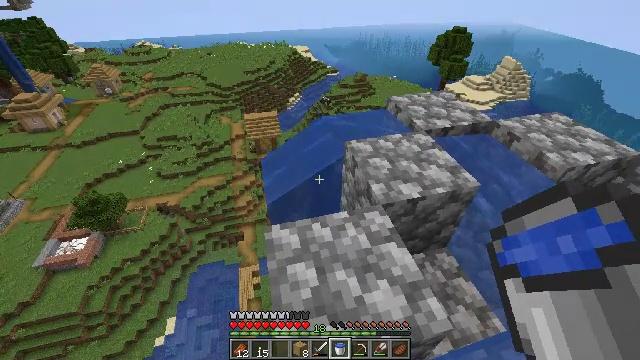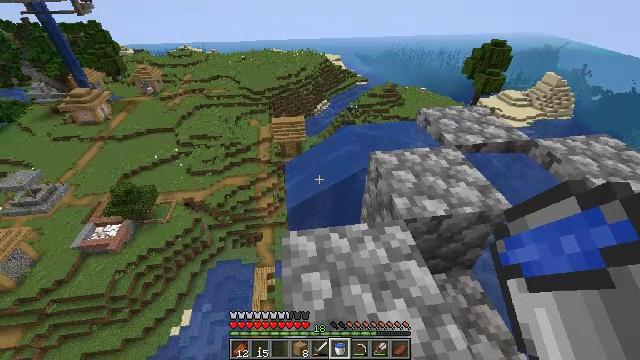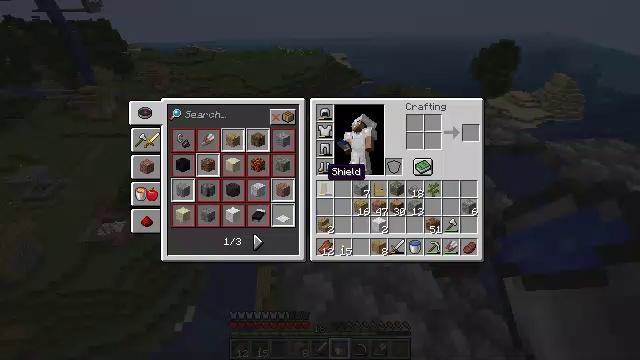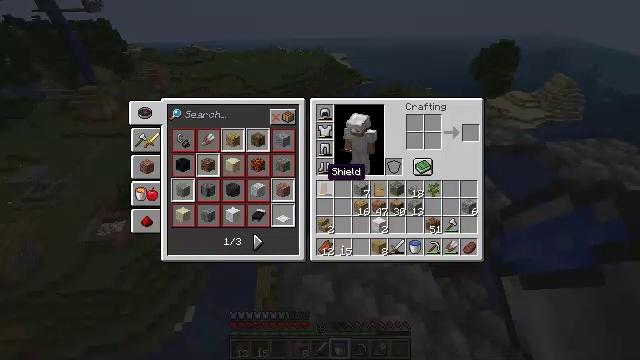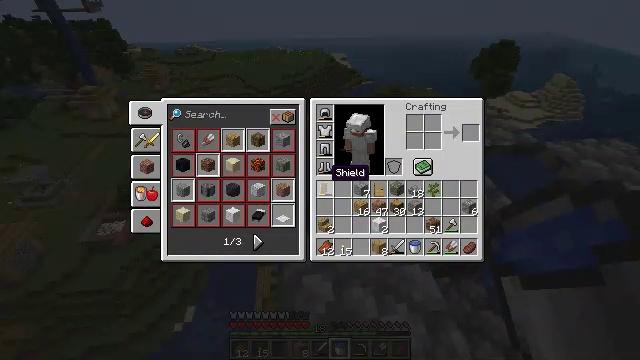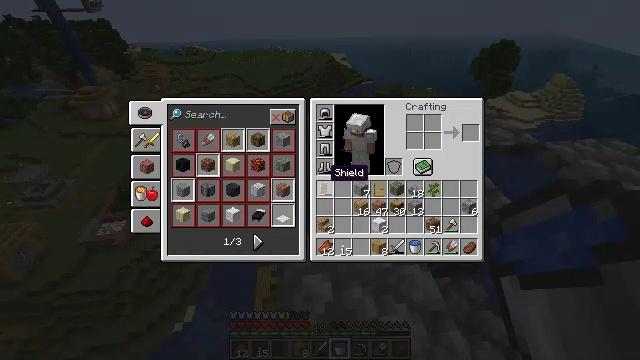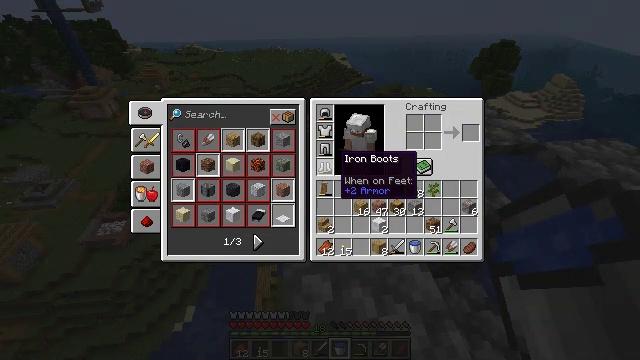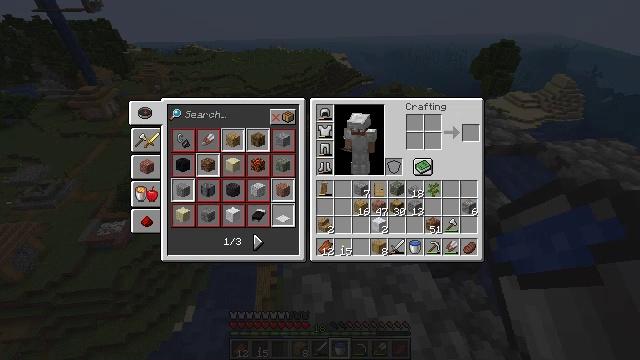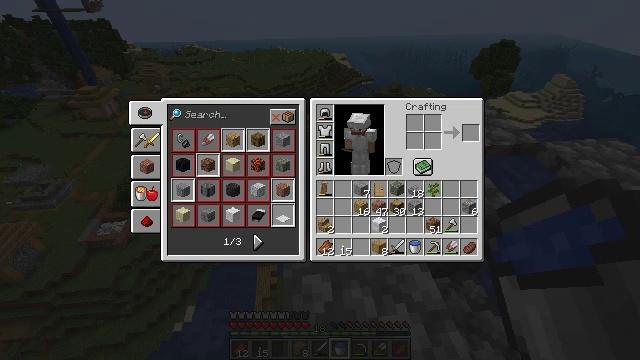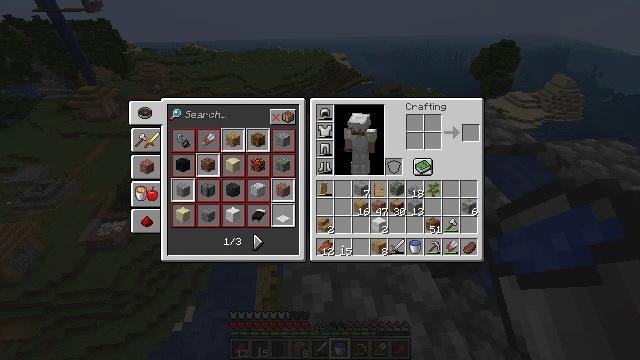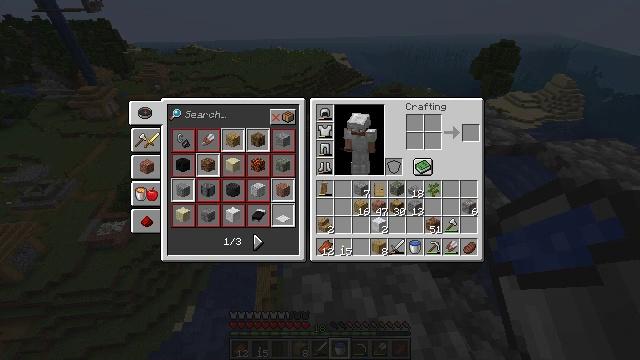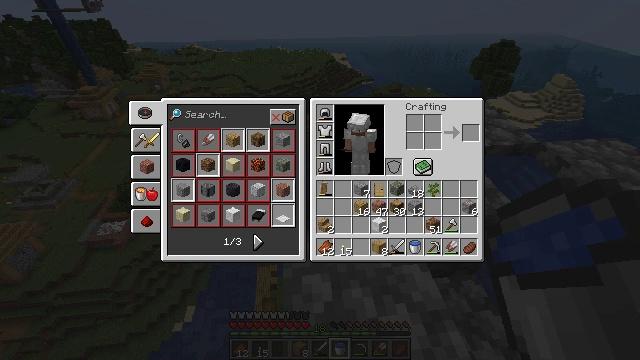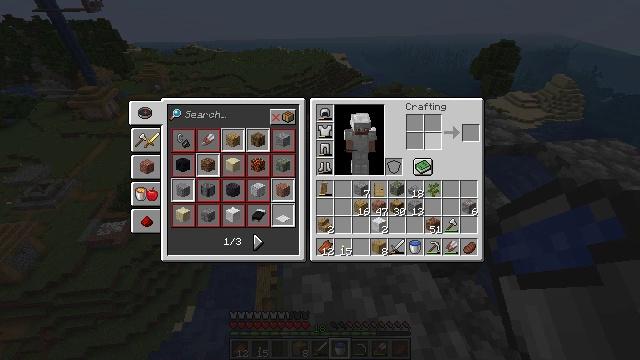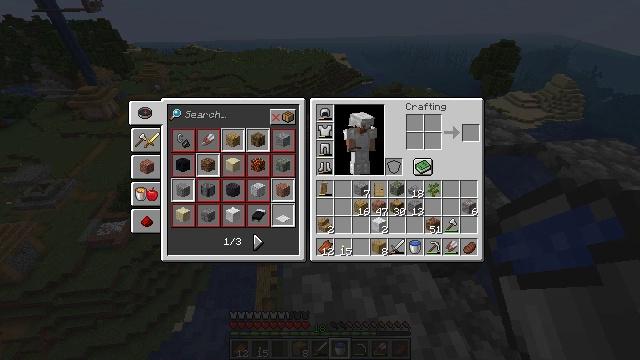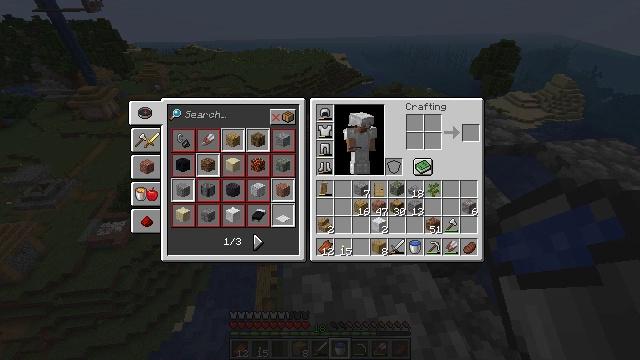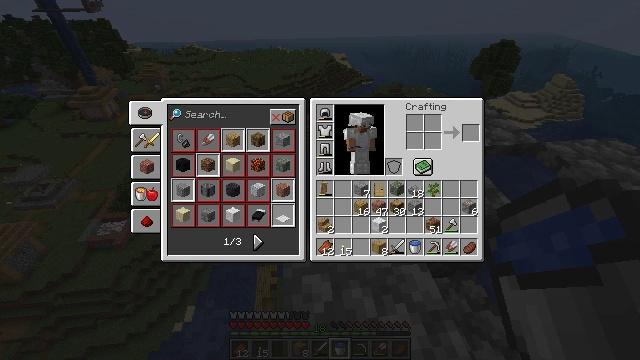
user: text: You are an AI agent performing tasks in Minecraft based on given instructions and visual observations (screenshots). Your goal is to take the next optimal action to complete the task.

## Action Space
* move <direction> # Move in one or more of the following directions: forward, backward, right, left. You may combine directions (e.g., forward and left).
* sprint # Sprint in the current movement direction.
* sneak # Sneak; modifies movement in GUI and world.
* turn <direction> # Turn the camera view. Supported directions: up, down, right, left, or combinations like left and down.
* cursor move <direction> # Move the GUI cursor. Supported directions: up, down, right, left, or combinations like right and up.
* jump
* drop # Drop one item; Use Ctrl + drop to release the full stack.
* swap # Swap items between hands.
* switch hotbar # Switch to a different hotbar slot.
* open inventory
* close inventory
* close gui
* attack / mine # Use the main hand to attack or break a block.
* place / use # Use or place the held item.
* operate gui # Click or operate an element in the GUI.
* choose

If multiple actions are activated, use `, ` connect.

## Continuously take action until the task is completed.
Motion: motion action
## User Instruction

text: Prepare cooked beef in the furnace.
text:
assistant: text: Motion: turn left and up
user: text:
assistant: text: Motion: turn left, open inventory
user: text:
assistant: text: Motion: open inventory
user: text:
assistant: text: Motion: no_op
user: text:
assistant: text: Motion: no_op
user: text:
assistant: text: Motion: turn right and up
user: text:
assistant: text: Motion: no_op
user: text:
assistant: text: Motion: no_op
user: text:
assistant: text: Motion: no_op
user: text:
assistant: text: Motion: no_op
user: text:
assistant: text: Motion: turn right and up
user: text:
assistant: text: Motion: turn right and up
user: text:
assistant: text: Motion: turn right
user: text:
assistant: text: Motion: no_op
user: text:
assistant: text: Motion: no_op
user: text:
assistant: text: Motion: no_op
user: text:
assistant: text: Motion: no_op
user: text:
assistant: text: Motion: no_op
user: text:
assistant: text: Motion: no_op
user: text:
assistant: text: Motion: no_op
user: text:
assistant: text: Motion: close inventory
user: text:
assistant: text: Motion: close inventory
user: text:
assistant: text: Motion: turn right, close inventory
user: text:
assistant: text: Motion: turn right
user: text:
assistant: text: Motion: turn right and down
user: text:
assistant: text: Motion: move forward, turn right
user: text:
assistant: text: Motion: move forward, turn right
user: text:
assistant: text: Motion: move forward, turn right
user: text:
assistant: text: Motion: move forward, turn right
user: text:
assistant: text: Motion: move forward, turn right